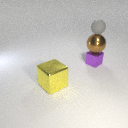
small purple metal cube below small gray rubber sphere